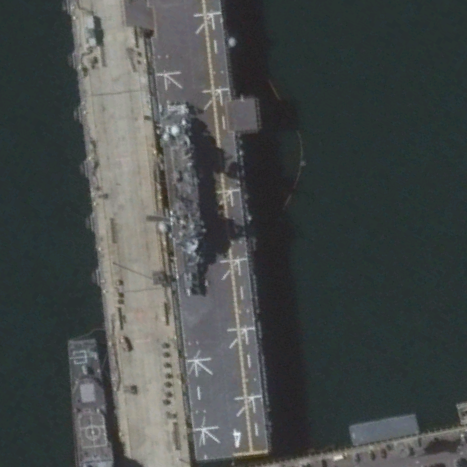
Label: Wasp-class_assault_ship